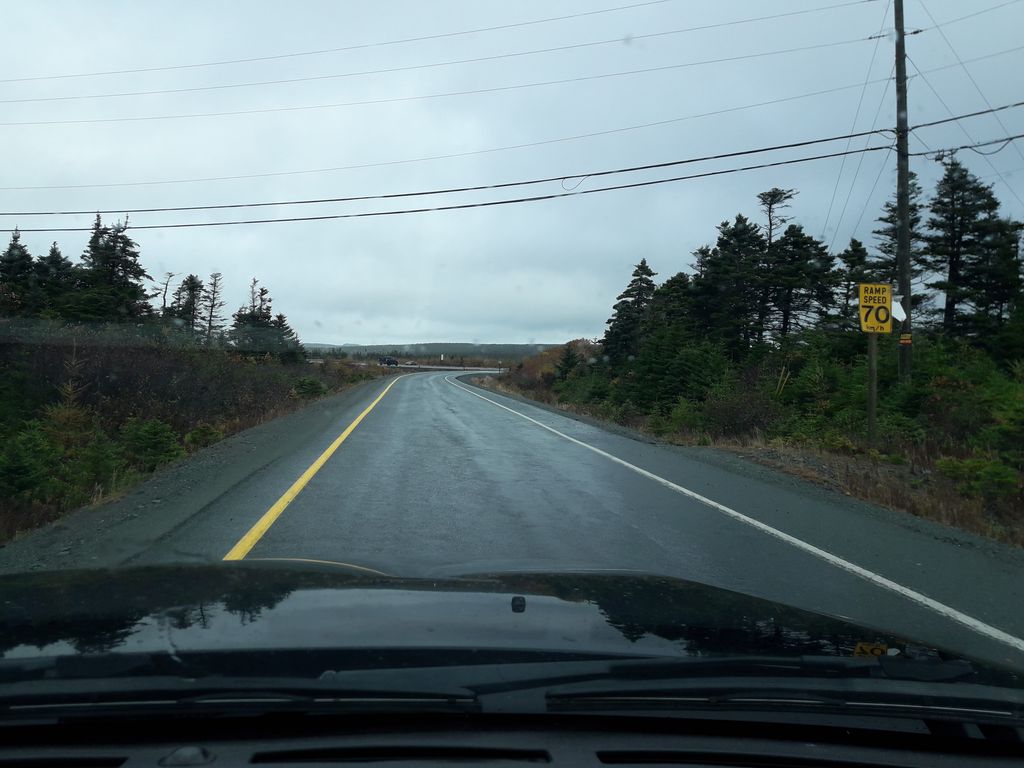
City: st_johns